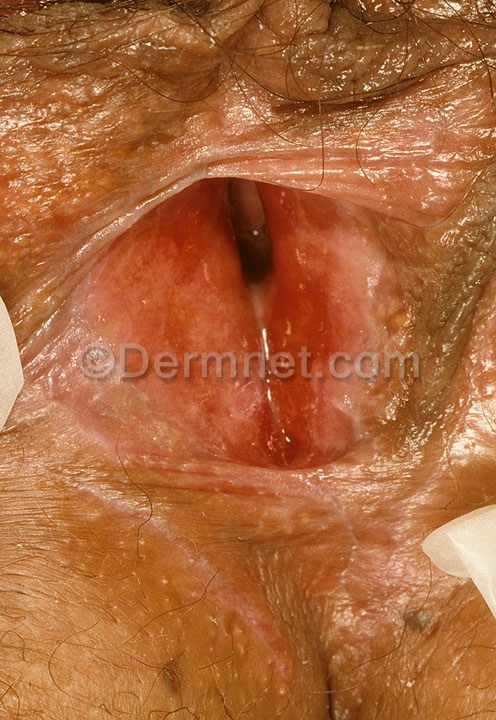
Disease: Psoriasis pictures Lichen Planus and related diseases